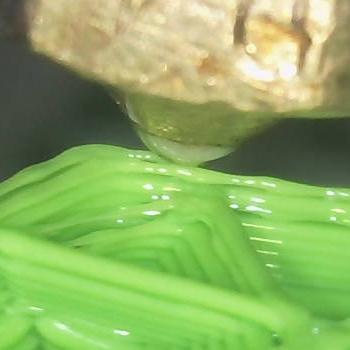
Flow rate: 39%